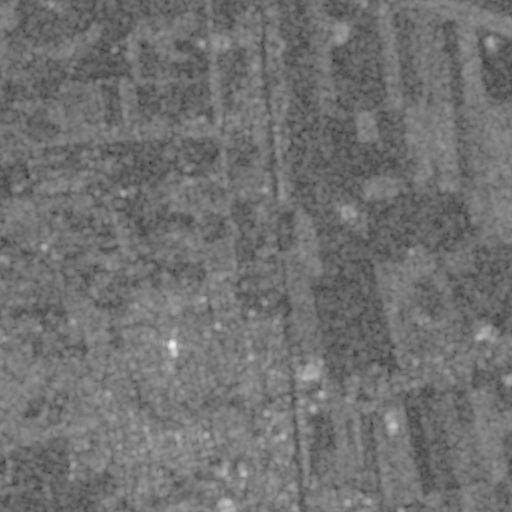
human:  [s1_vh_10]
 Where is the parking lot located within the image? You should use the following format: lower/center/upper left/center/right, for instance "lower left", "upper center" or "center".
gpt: The parking lot is located in the lower left of the image.
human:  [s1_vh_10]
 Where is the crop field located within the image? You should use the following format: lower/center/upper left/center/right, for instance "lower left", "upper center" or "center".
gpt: There is no crop field in the image.

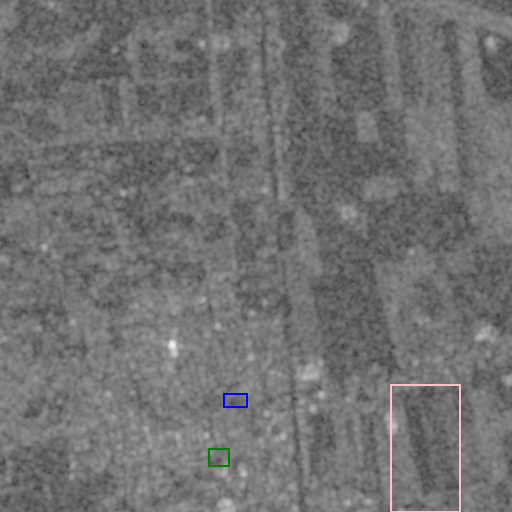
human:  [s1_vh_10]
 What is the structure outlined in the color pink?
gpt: The structure outlined in pink is a crop field.
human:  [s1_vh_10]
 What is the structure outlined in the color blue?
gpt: The structure outlined in blue is a park.
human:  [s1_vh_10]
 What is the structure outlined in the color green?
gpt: The structure outlined in green is a parking lot.
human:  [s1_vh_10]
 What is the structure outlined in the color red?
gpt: There is no red outline.